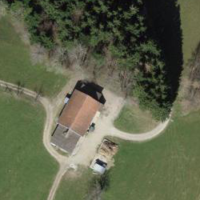
EUNIS habitat code: 44
Species observed at this site:
Mercurialis perennis